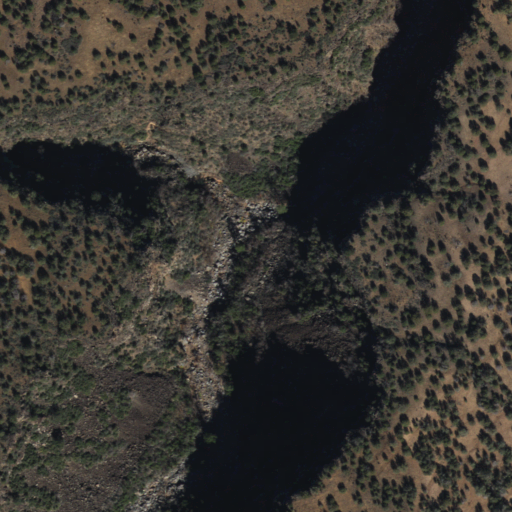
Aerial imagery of valley in Arizona named Coyote Canyon containing evergreen forest and shrub